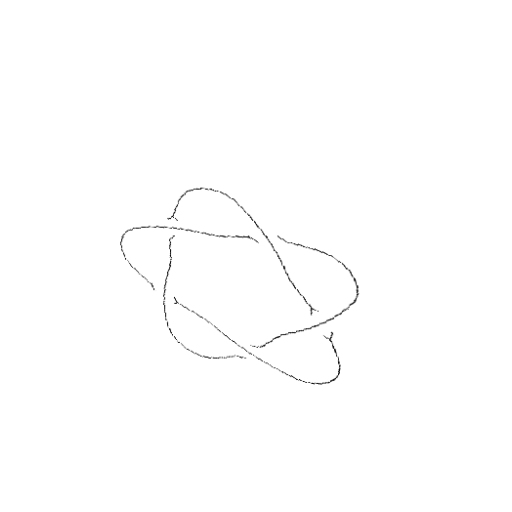
Crossing number: 5